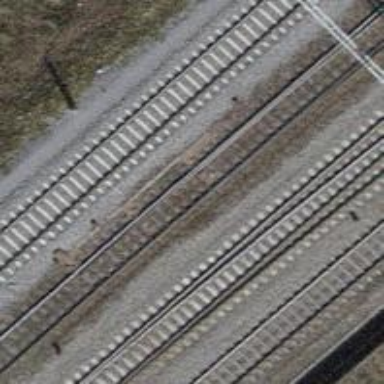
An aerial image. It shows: Single-track railway with electrified contact lines.